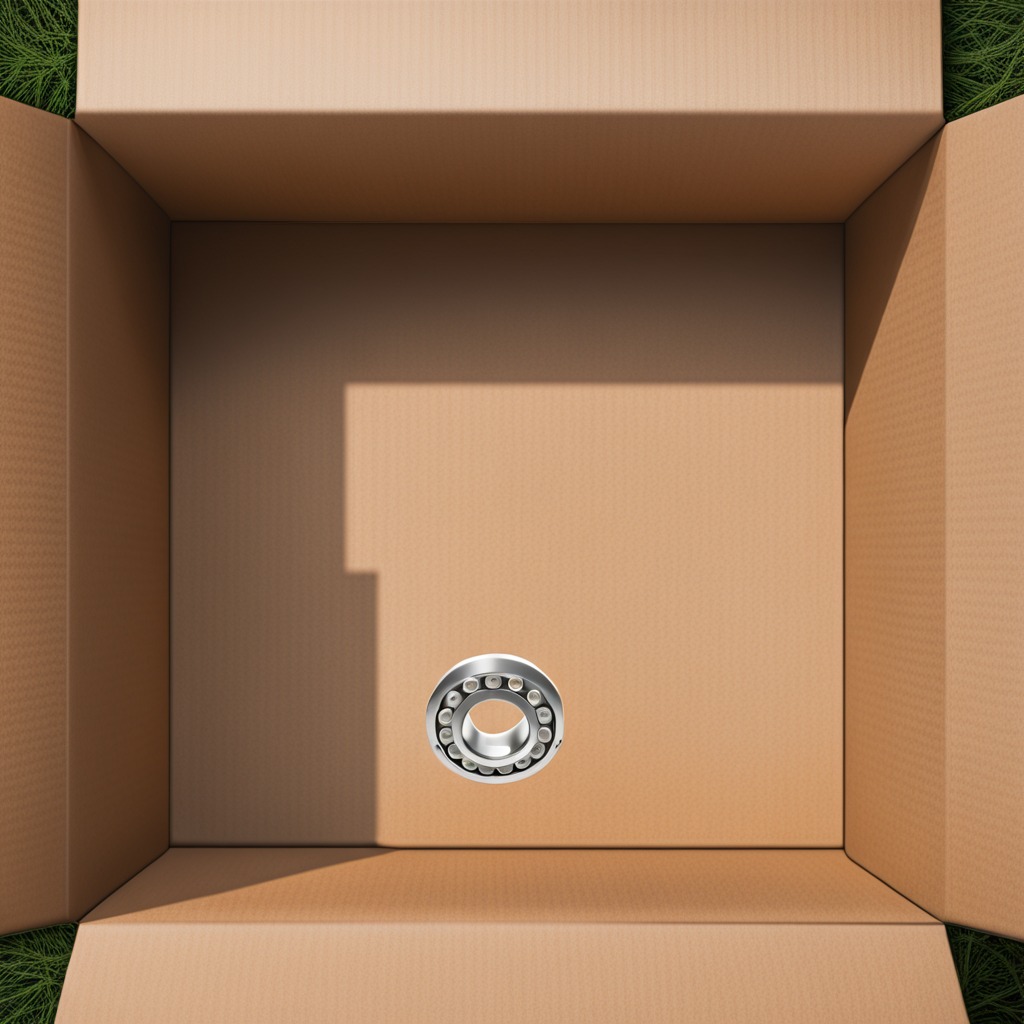
A metal ball bearing is lying on a clean dry cardboard box surface in an outdoor workshop during daytime bright natural light soft shadows slightly creased but